A scalogram of one vibration snapshot from a rotating bearing is shown, computed with a continuous wavelet transform. Diagnose the bearing from this image, choosing from: normal, inner_race, outer_race, ball.
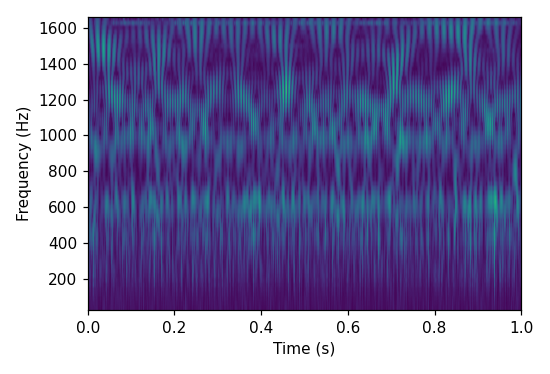
Answer: outer_race